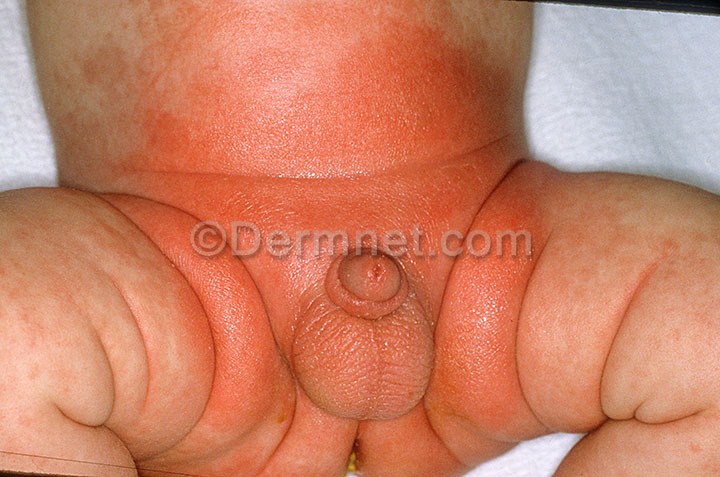
Disease: Exanthems and Drug Eruptions